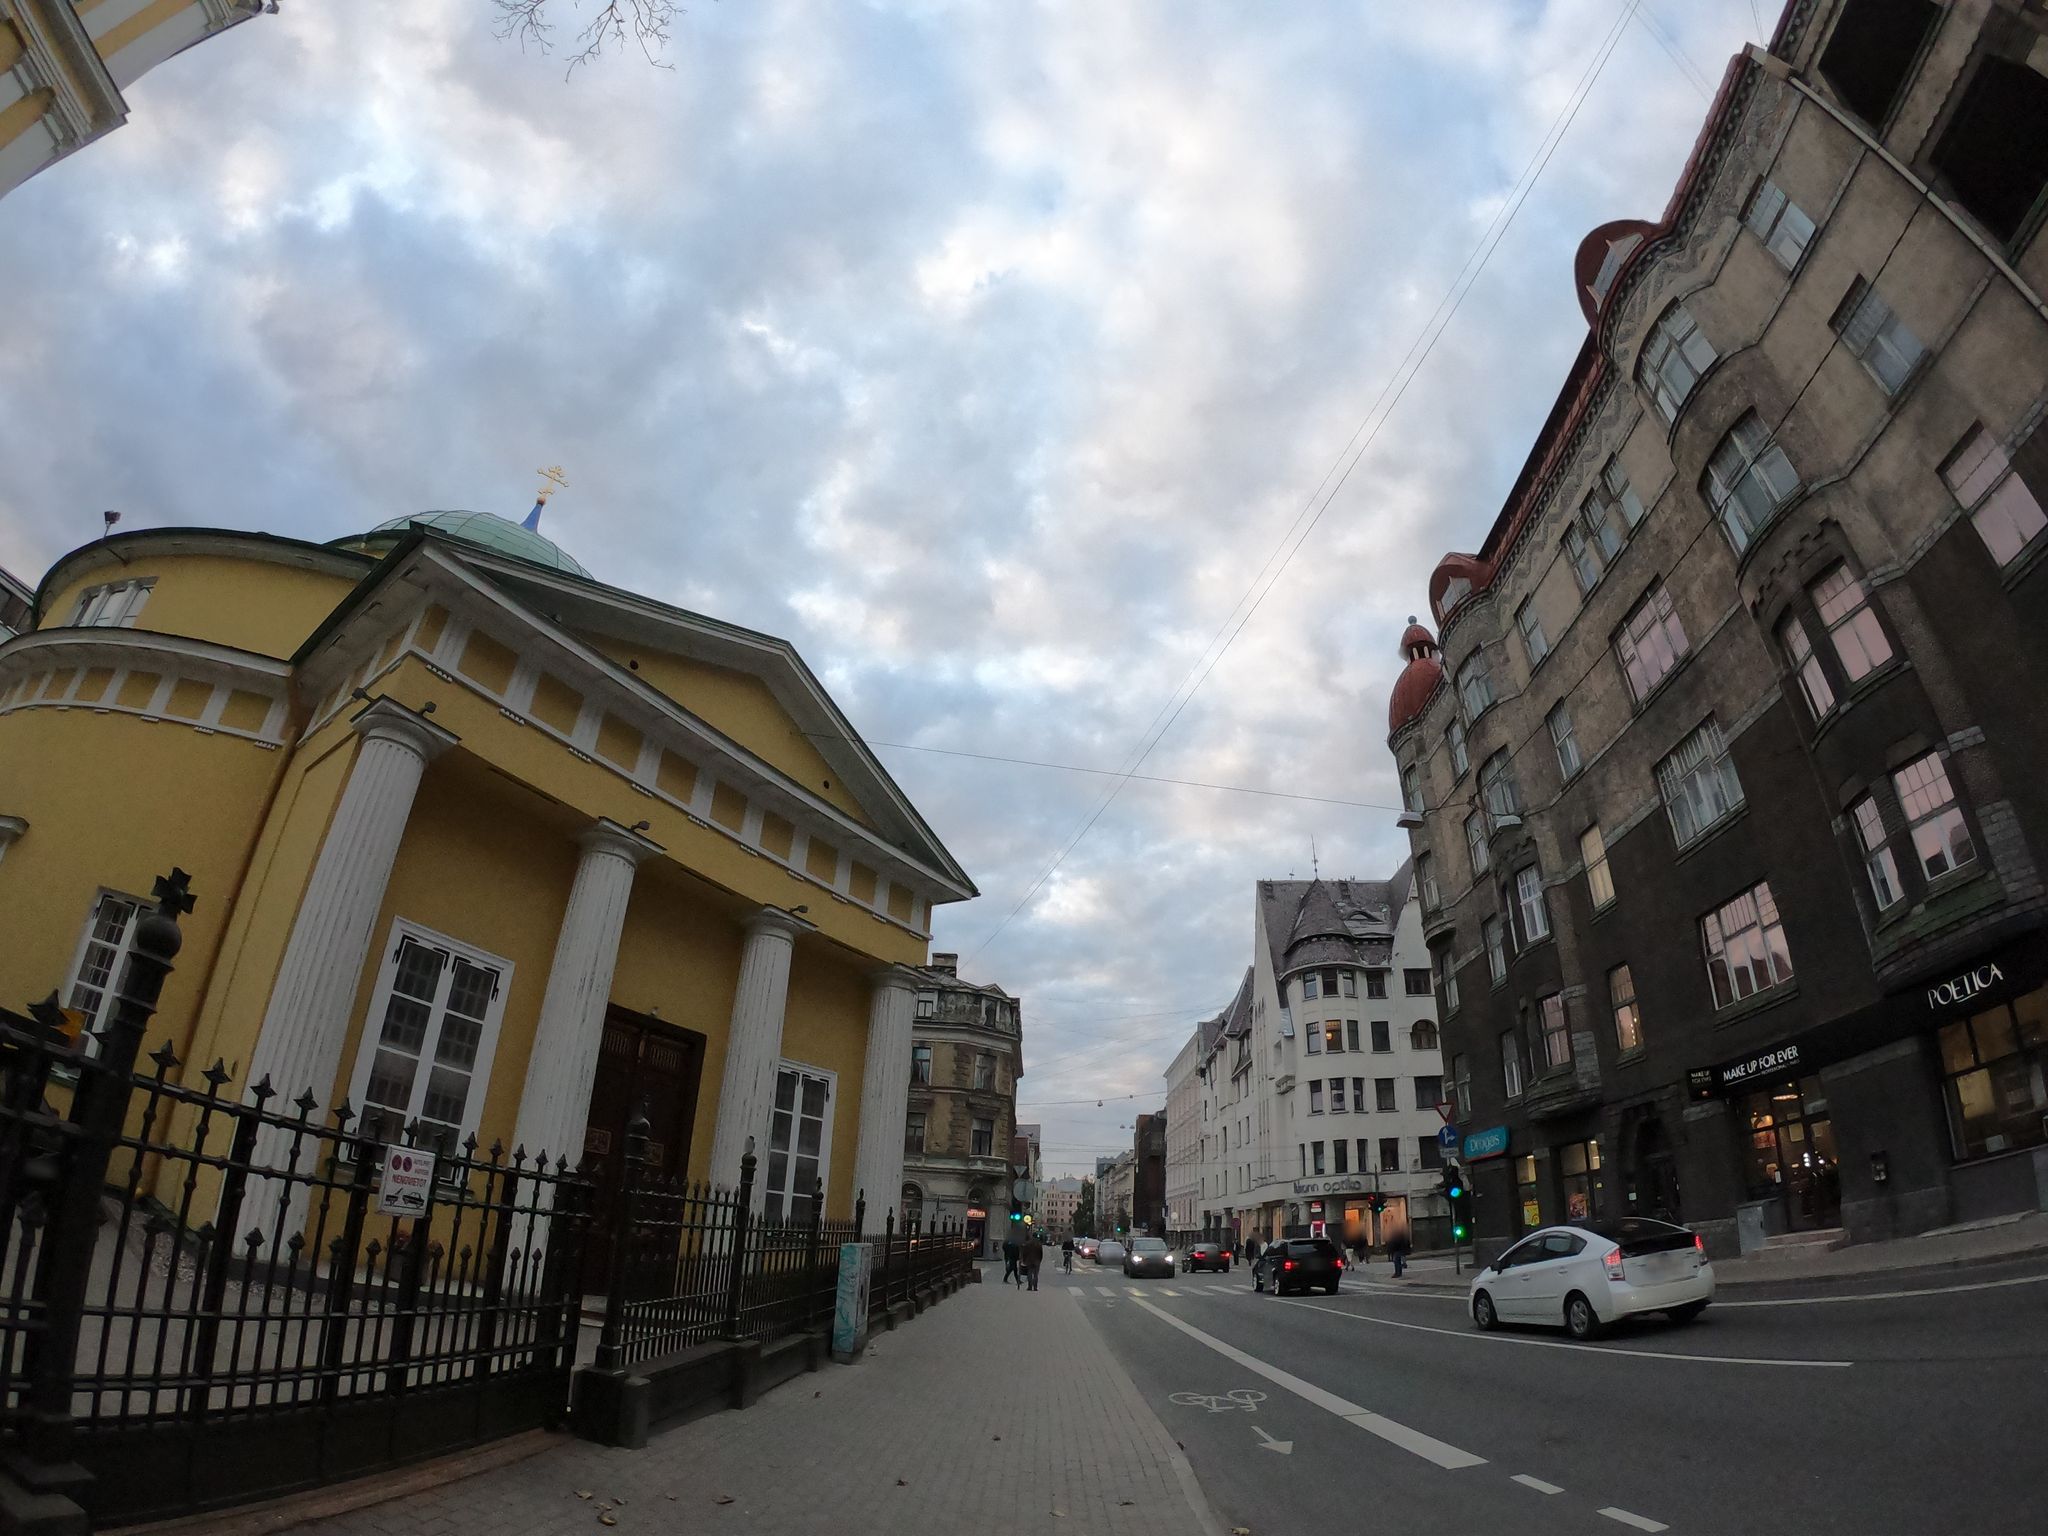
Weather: cloudy
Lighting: day
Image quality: good
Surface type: driving surface
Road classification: footway
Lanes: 2
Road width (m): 1.0
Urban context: urban centre
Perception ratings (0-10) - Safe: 8.92, Lively: 9.46, Beautiful: 5.21, Boring: 0.62, Depressing: 3.55, Wealthy: 7.52